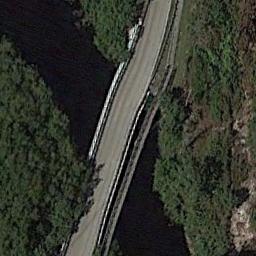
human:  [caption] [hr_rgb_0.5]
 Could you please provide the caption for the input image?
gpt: A bridge built on a dark blue river and dense green plants on both sides of the river .

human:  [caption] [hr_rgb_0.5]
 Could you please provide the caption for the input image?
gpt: There is a bridge over the river with many trees beside .

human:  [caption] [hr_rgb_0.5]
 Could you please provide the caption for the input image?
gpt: Two bridges on the river connect residents on both sides .

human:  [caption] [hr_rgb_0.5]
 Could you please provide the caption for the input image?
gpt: A bridge connects the forests on both sides of the blue river .

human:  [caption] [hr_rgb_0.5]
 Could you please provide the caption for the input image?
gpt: Numerous trees are around the bridge .